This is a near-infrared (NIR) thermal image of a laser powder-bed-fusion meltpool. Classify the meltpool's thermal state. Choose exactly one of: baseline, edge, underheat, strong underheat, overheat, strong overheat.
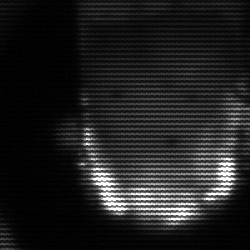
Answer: baseline